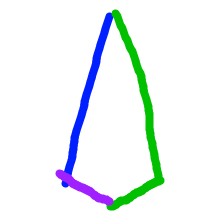
Shape: kite